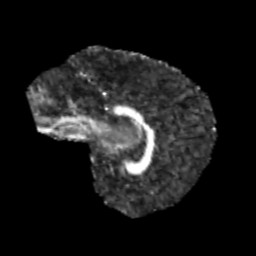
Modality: FA
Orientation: sagittal
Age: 11
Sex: male
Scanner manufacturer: siemens
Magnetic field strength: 3 T
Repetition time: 3.8 s
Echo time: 0.07 s